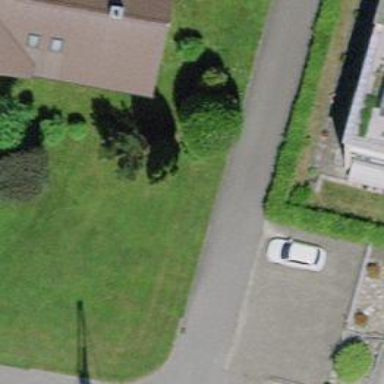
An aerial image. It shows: Residential road with asphalt surface and no sidewalks.